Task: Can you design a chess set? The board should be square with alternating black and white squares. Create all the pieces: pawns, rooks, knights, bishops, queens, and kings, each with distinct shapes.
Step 5141:
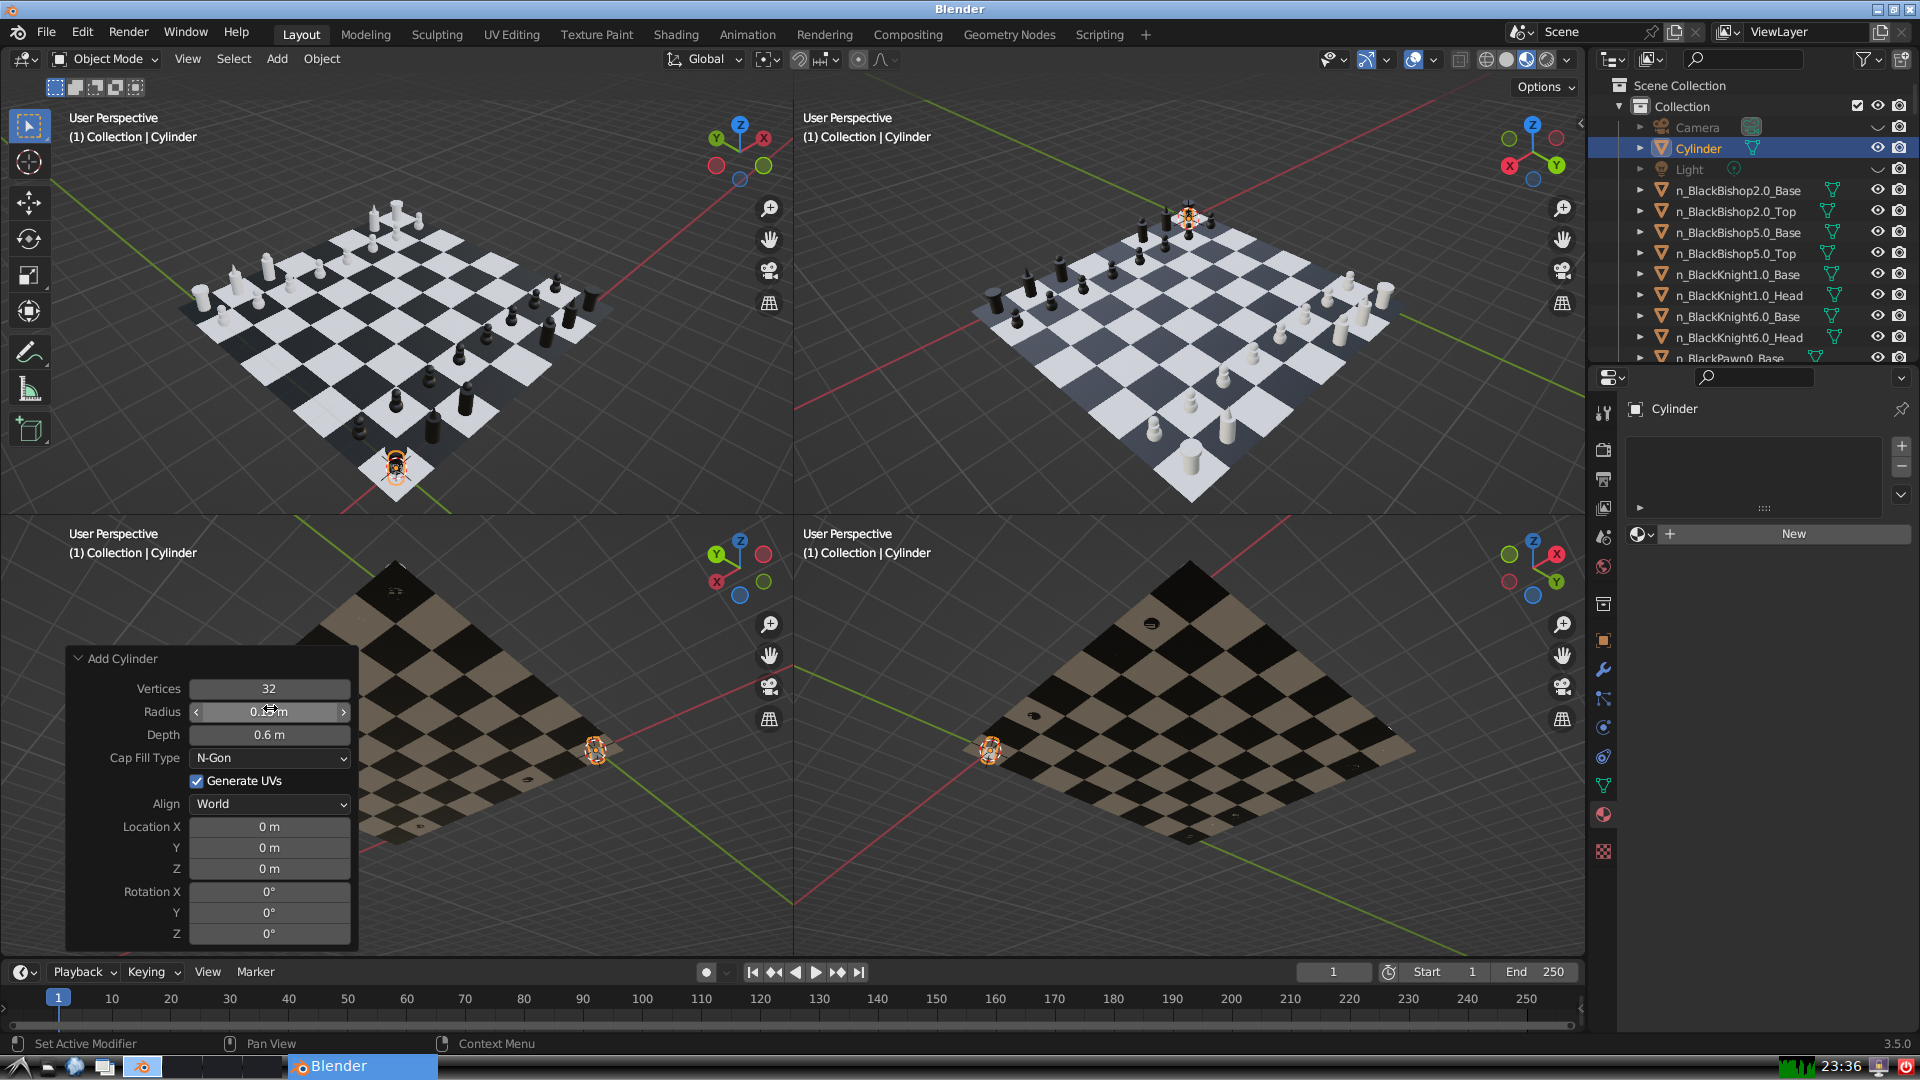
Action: click: no